Question: I have a webapp that serves an image:

I'm clearly setting the 'Cache-Control' header properly, and the web server is setting the 'Etag'.
The problem is that 'If-None-Match' effectively ignoring the 'Cache-Control' header. (The framework is returning 304 accordingly but the roundtrip exists).
<URL> that the 'Etag' header may overrule 'Cache-Control' and still go to check the match even if the resource is local and valid. This makes no sense to me.
Anyone knows what's going on? What am I missing here?
PD: The web server is a Play! application
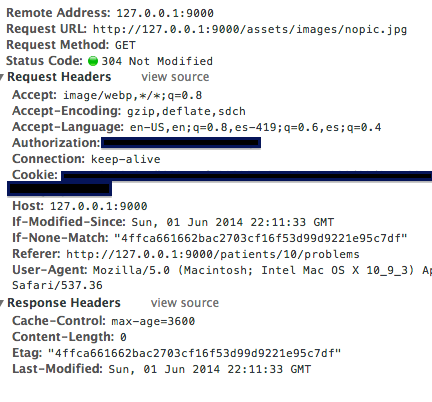
Answer: Finally got it. Some browsers (Google Chrome and Firefox for sure) ignore the local cache when you reload the page with CMD+R or F5.
In my case, no matter how high I set the max-age, a page reload will always force the 'If-None-Match' check and get a 304 back. Navigating through the website by clicking links will not trigger this behaviour and caches will work just fine.
Note: I didn't noticed this since in a single page webapp (like mine) there's no "link clicking navigation", since most of them are loaded at the beginning.